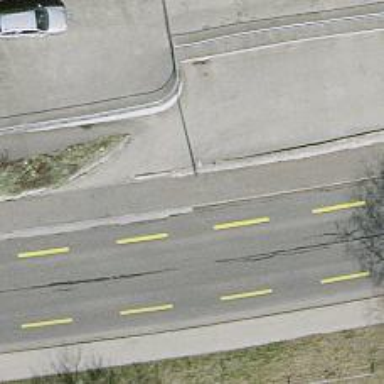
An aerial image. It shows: Kerb serving as barrier.